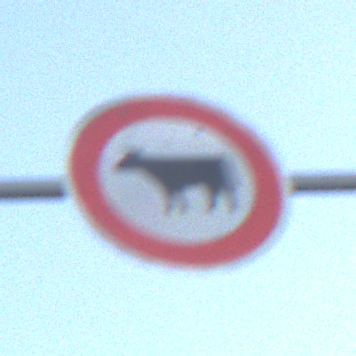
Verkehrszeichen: VerbotViehtrieb
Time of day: SunriseSunset
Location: Outdoor (RoadRail)
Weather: PartlyCloudy
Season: NotSpecified
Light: Natural